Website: bh-photo
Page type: cross-sells
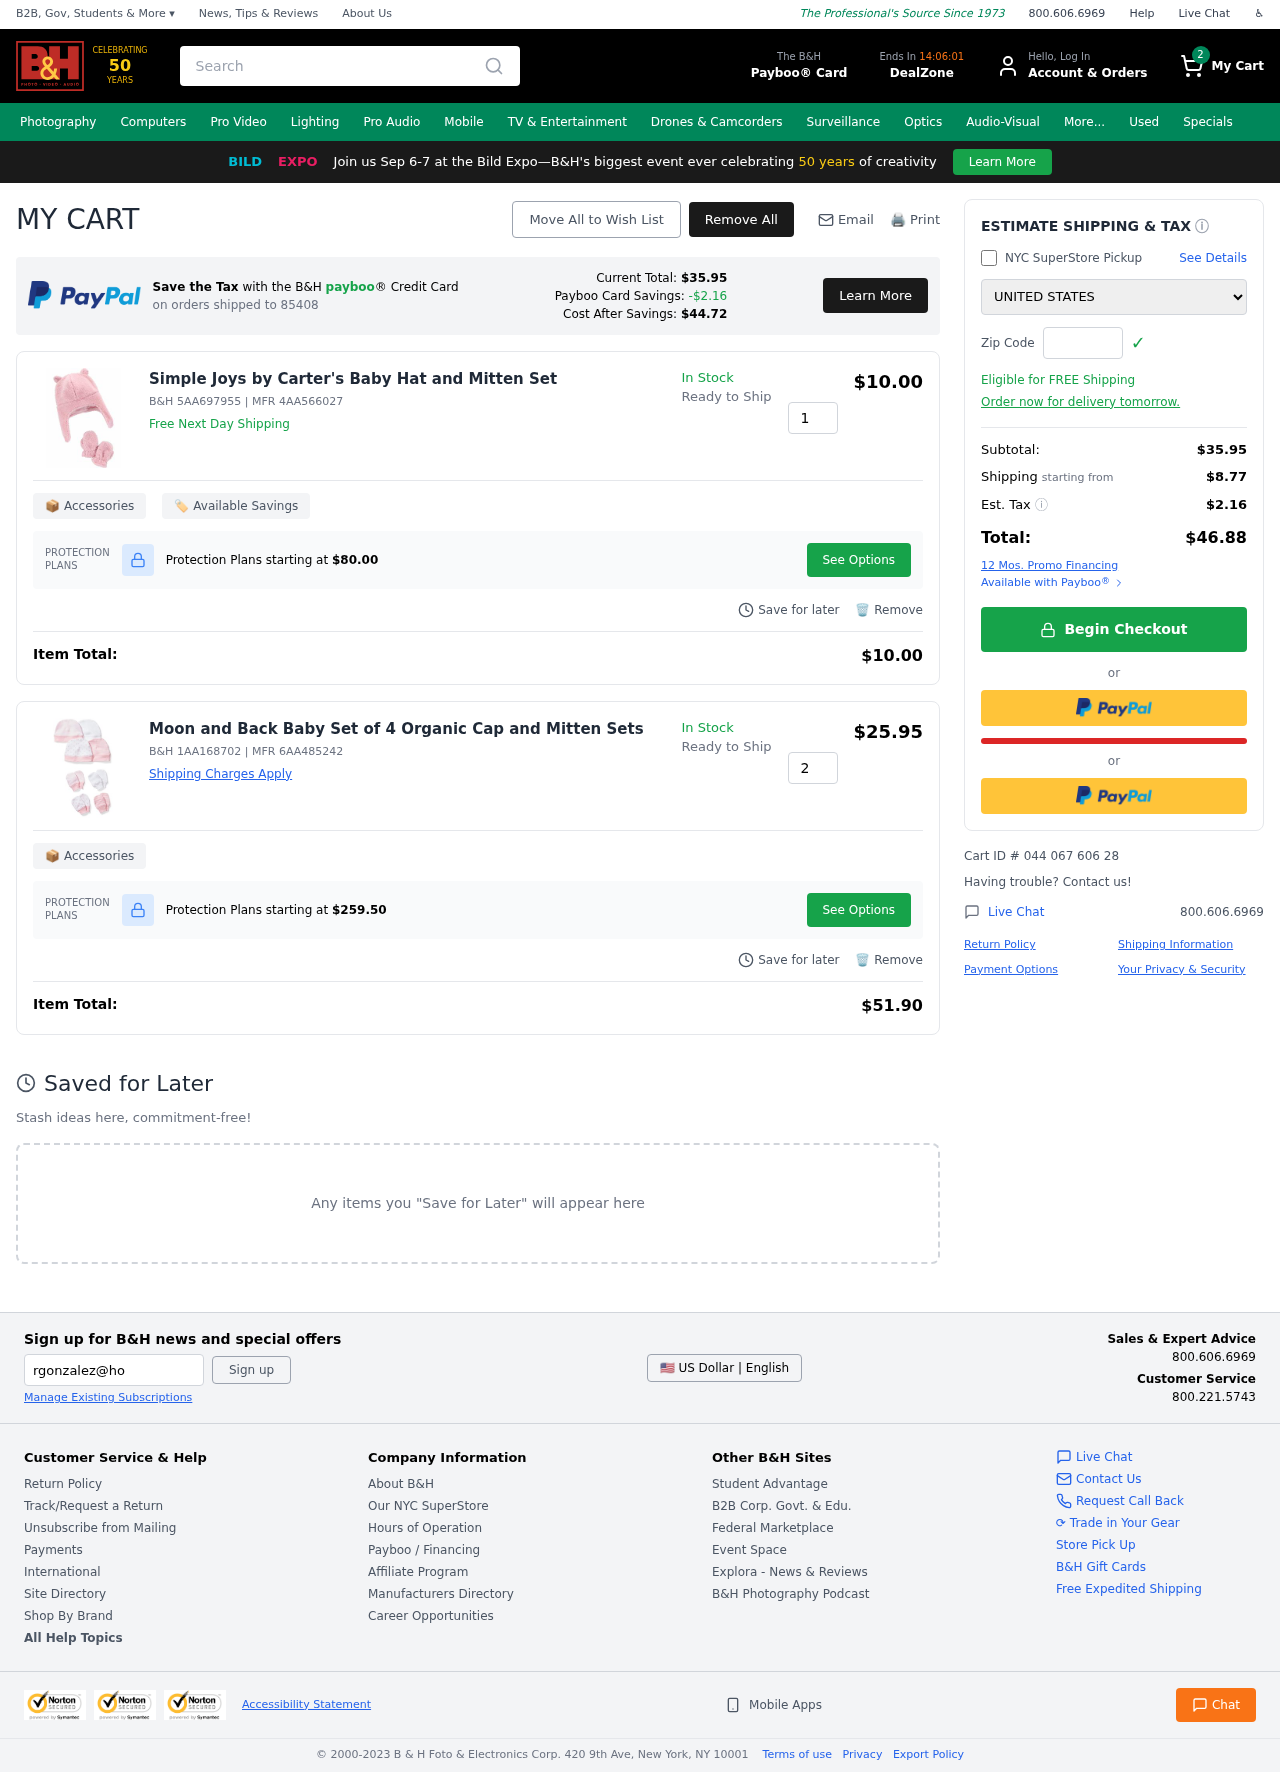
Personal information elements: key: PII_COUNTRY
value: United States
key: PII_POSTCODE
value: on orders shipped to 85408
Product elements: key: PRODUCT1_NAME
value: Simple Joys by Carter's Baby Hat and Mitten Set
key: PRODUCT1_PRICE
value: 10
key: PRODUCT1_QUANTITY
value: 1
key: PRODUCT2_NAME
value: Moon and Back Baby Set of 4 Organic Cap and Mitten Sets
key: PRODUCT2_PRICE
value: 25.95
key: PRODUCT2_QUANTITY
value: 2
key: PRODUCT1_SKU
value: B&H 5AA697955
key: PRODUCT1_MFR
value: MFR 4AA566027
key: PRODUCT1_PROTECTION_PRICE
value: $80.00
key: PRODUCT1_ITEM_TOTAL
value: $10.00
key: PRODUCT2_SKU
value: B&H 1AA168702
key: PRODUCT2_MFR
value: MFR 6AA485242
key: PRODUCT2_PROTECTION_PRICE
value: $259.50
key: PRODUCT2_ITEM_TOTAL
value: $51.90
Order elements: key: ORDER_NUM_ITEMS
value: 2
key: PAYBOO_CURRENT_TOTAL
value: $35.95
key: ORDER_SUBTOTAL
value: $35.95
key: ORDER_SHIPPING_COST
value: $8.77
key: ORDER_TAX
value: $2.16
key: ORDER_TOTAL
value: $46.88
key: ORDER_ID
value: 044 067 606 28
Search elements: key: HEADER_SEARCH
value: Search
Other elements: key: PAYBOO_SAVINGS
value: -$2.16
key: PAYBOO_COST_AFTER_SAVINGS
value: $44.72